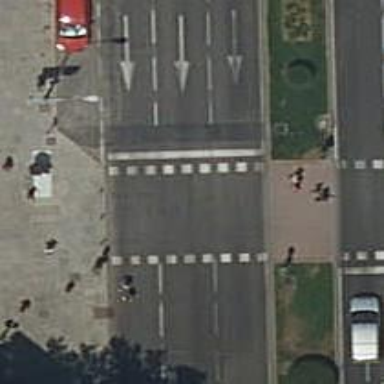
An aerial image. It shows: Zebra crossing with traffic signals. The crossing is marked by traffic lights.